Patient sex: M
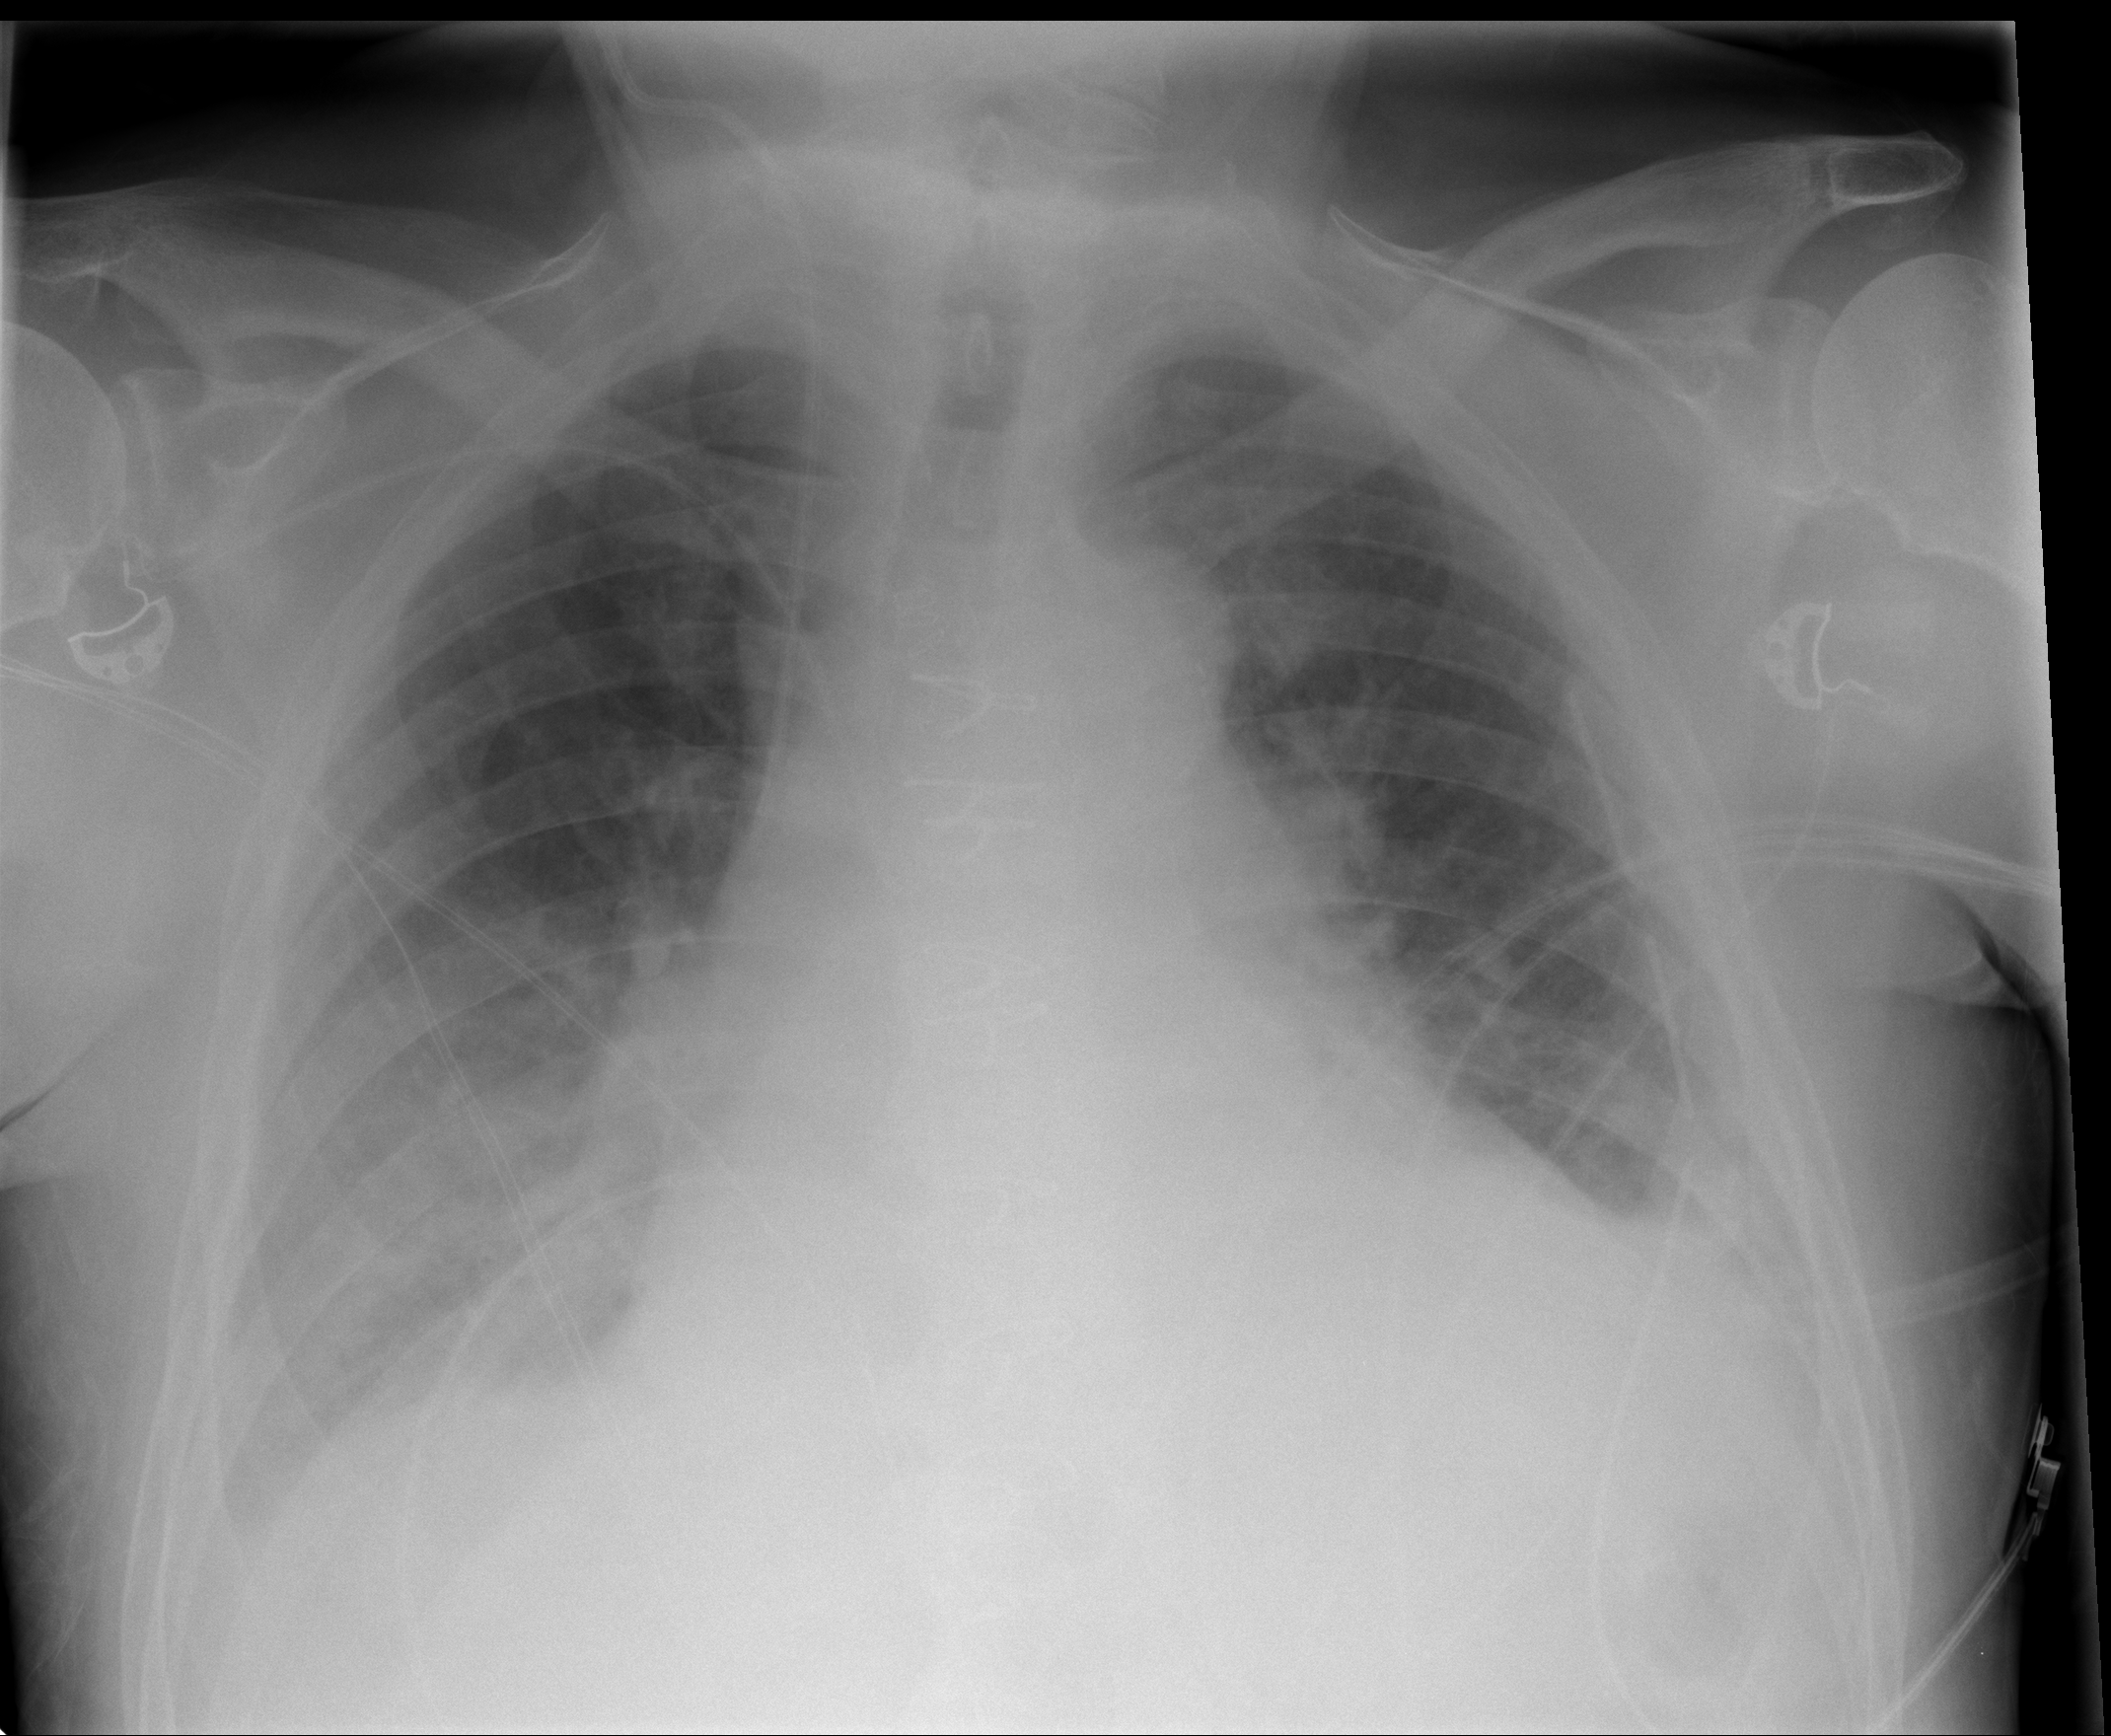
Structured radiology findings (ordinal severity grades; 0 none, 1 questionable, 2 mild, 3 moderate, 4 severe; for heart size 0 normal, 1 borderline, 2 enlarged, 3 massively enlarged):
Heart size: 0
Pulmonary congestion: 0
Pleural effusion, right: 0
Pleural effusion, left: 2
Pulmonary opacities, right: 0
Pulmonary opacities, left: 0
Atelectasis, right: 2
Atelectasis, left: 2